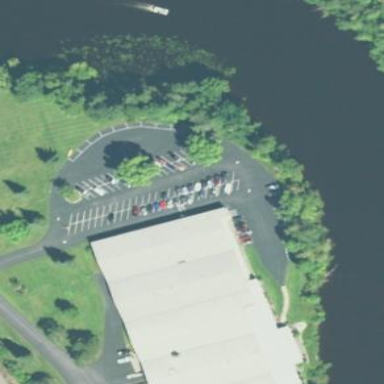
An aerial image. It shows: Parking area.